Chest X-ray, AP view. Patient: 44 years old, sex M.
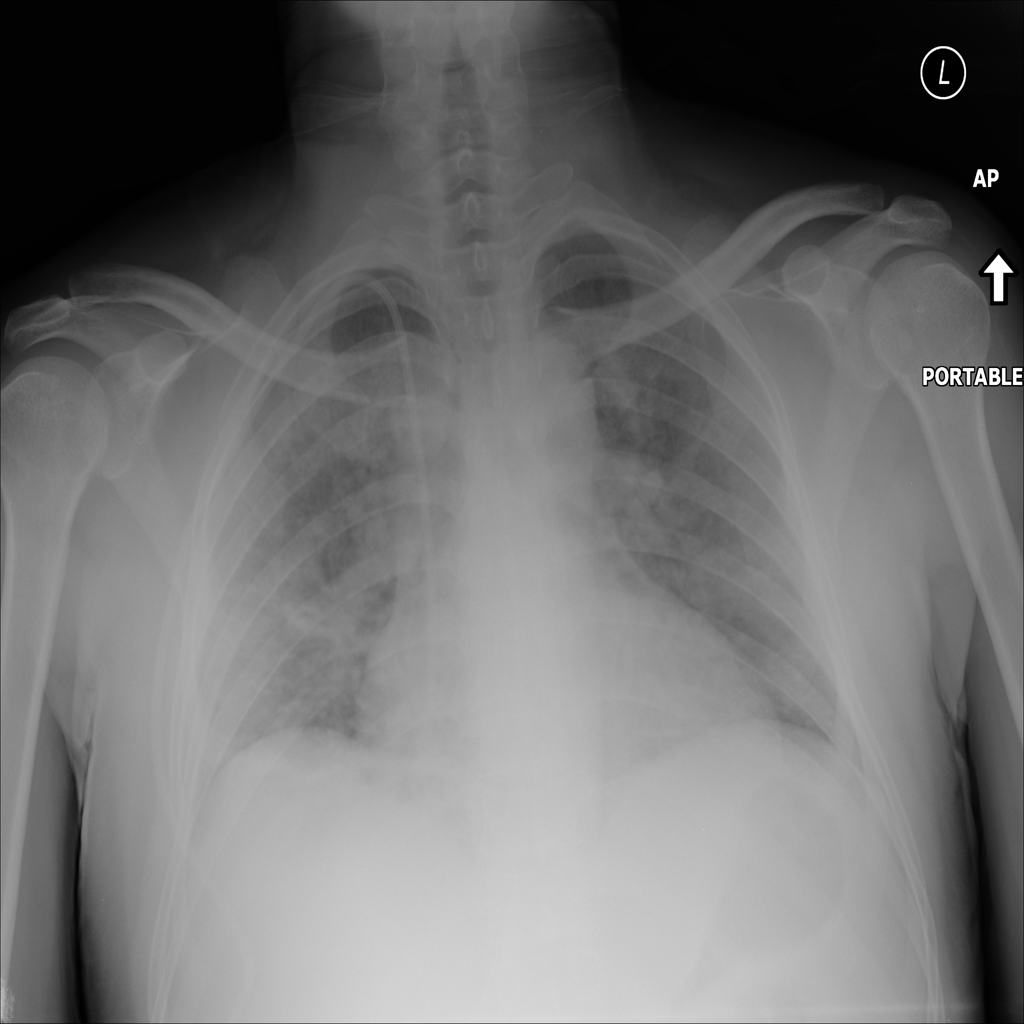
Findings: Infiltration